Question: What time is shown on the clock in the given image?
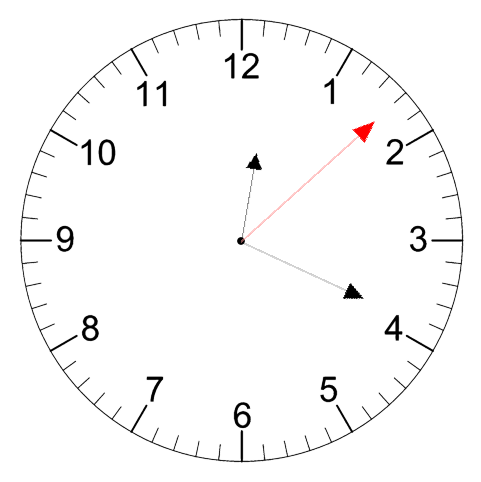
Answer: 12:19:08